Interaction volume radius: 5 \u00c5
Interaction volume height: 20 \u00c5
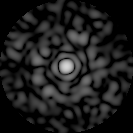
Disorder parameter: 0.8071